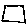
Label: square